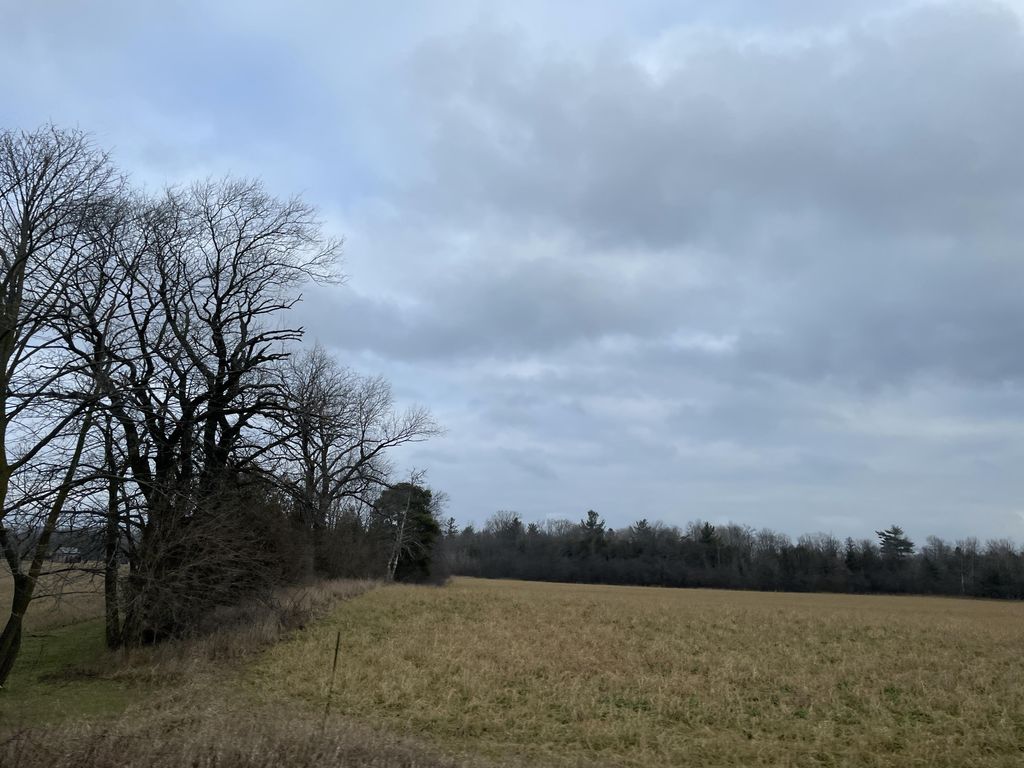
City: kitchener-waterloo